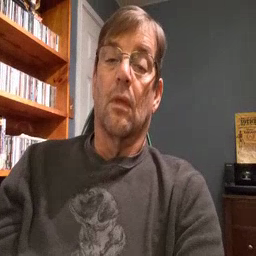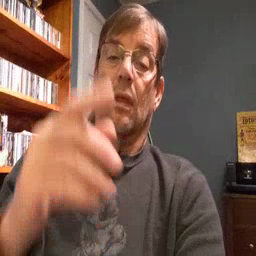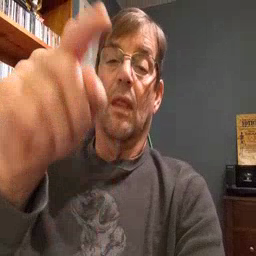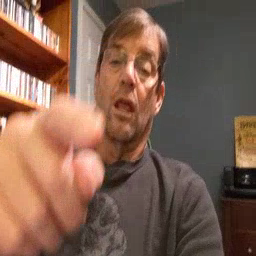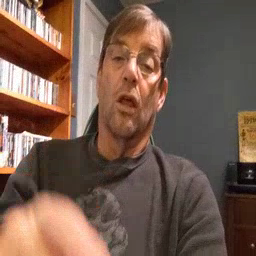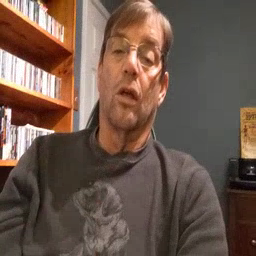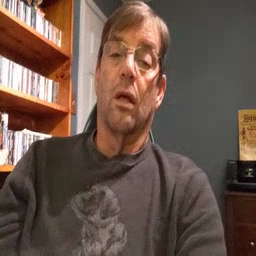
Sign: there